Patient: sex F, age 71
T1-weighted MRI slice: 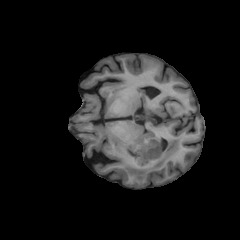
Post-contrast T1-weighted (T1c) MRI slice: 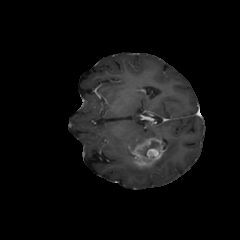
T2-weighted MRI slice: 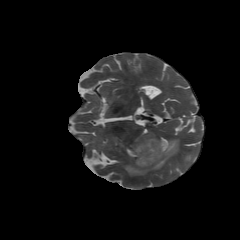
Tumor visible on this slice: yes
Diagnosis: Glioblastoma, IDH-wildtype
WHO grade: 4